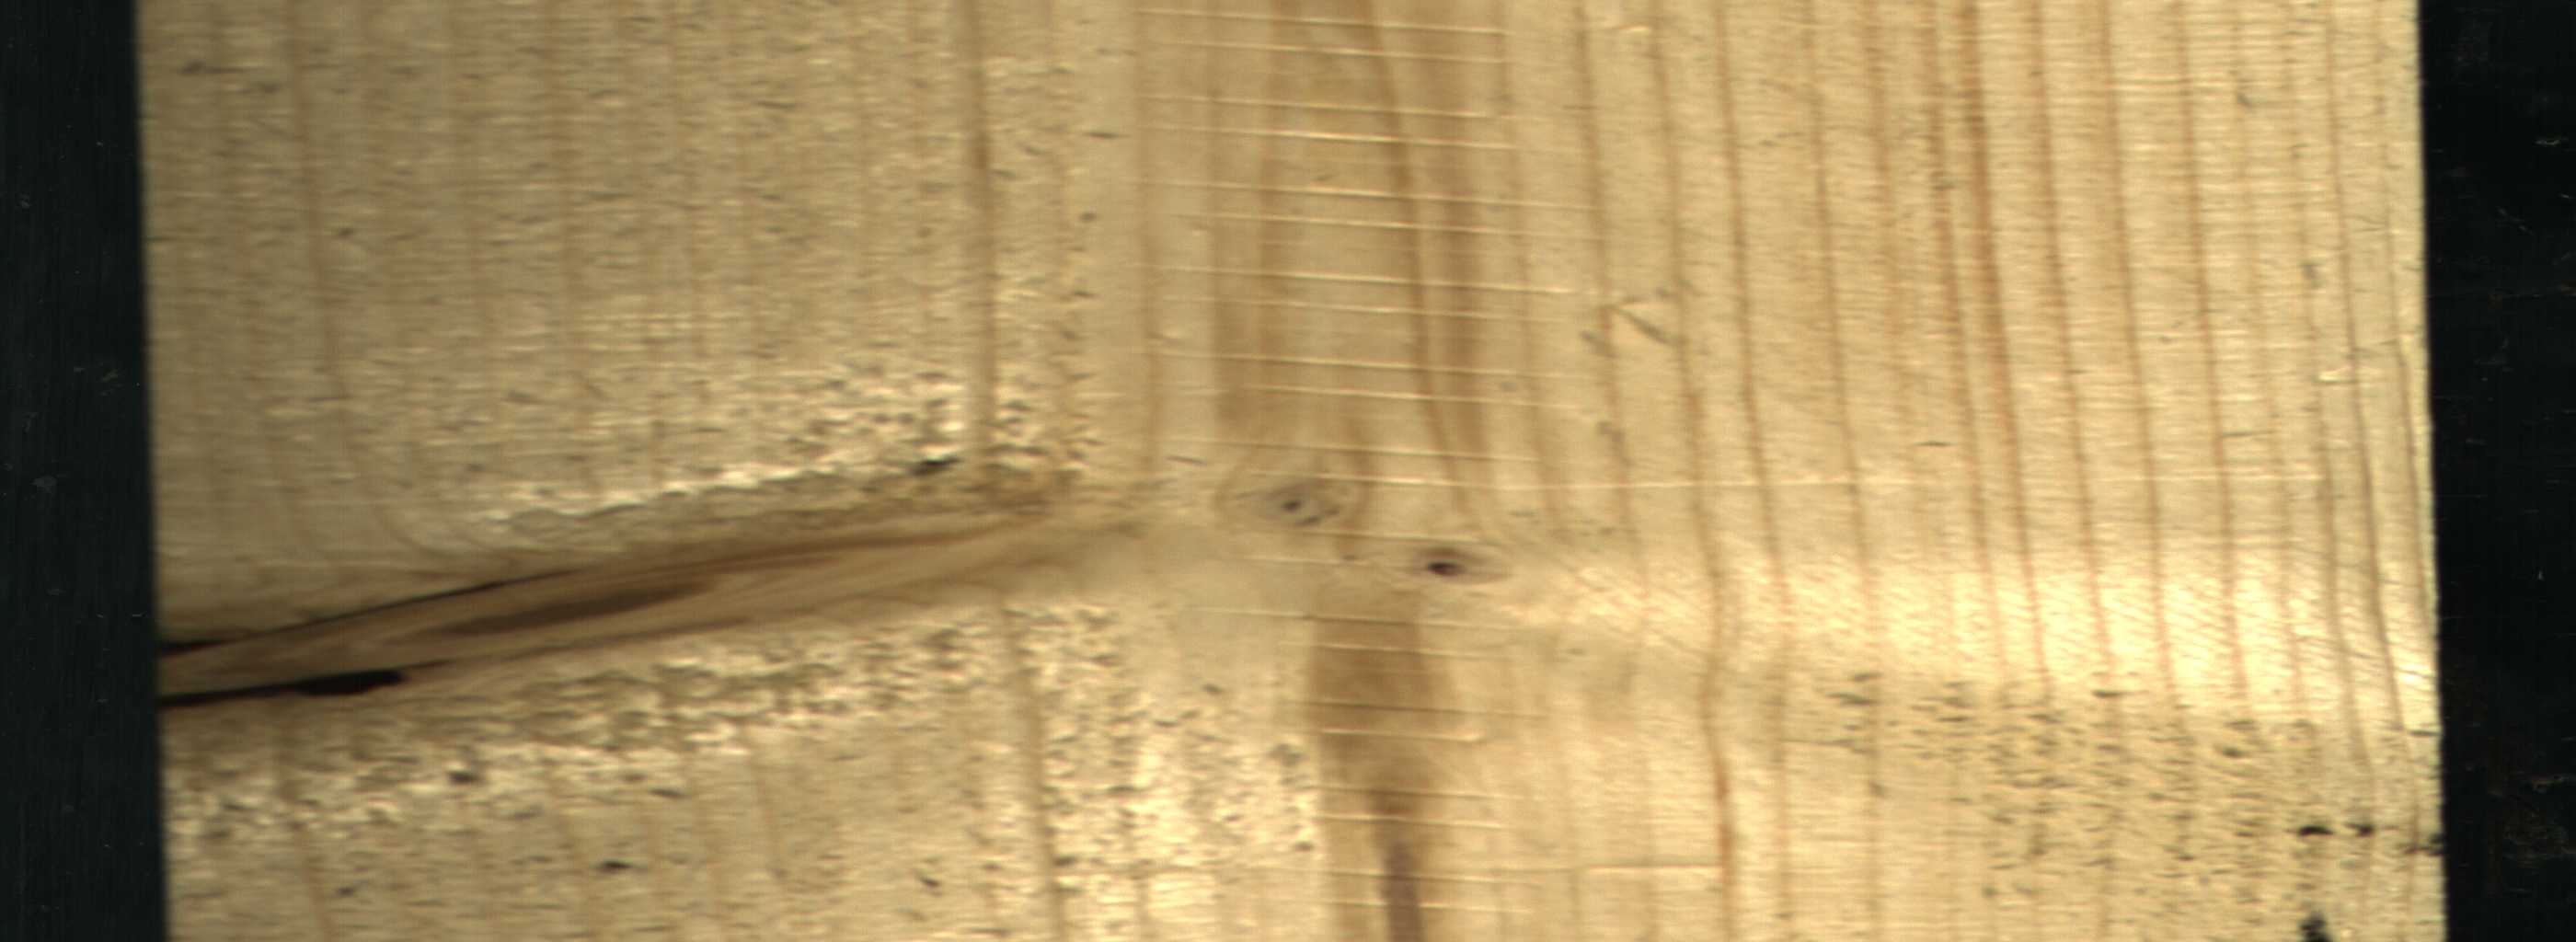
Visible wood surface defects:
resin
Quartzity
Dead_Knot
Live_Knot
Live_Knot